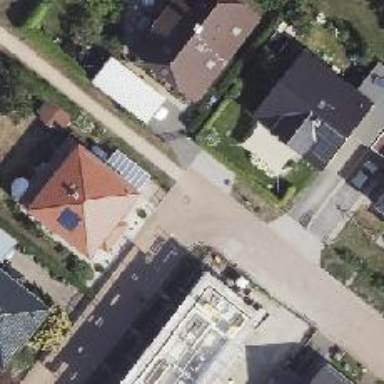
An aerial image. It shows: Living street.